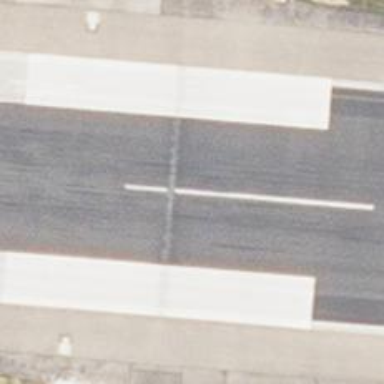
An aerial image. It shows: Airport with arresting gear.